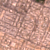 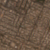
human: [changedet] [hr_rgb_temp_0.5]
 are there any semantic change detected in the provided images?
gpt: The area appears the same.